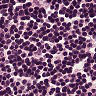
Metastatic tissue present: no